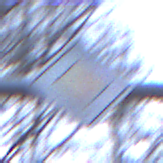
Verkehrszeichen: Vorfahrtsstrasse
Umgebung: Outdoor, Nature
Tageszeit: MorningAfternoon
Wetter: Overcast
Licht: Natural
Jahreszeit: Winter
Kontrast: LowContrast